Interaction volume radius: 10 \u00c5
Interaction volume height: 20 \u00c5
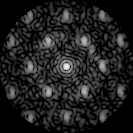
Disorder parameter: 0.4452